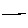
Label: line